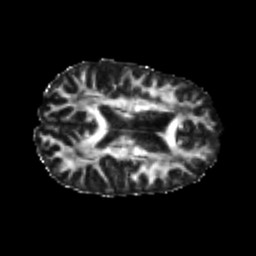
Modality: FA
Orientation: axial
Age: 26
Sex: male
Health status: healthy
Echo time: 0.074 s